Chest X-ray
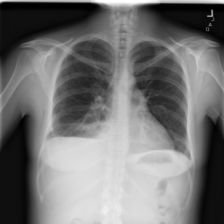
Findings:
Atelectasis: positive
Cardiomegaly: negative
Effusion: positive
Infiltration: negative
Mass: negative
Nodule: negative
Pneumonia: negative
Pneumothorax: negative
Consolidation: negative
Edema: negative
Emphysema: negative
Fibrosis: negative
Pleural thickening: negative
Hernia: negative